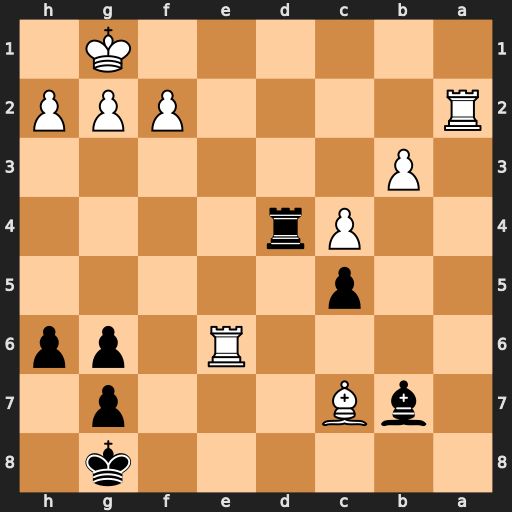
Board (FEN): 6k1/1bB3p1/4R1pp/2p5/2Pr4/1P6/R4PPP/6K1
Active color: b
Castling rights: -
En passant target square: -
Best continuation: Rd1+ Re1 Rxe1#